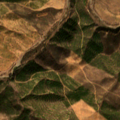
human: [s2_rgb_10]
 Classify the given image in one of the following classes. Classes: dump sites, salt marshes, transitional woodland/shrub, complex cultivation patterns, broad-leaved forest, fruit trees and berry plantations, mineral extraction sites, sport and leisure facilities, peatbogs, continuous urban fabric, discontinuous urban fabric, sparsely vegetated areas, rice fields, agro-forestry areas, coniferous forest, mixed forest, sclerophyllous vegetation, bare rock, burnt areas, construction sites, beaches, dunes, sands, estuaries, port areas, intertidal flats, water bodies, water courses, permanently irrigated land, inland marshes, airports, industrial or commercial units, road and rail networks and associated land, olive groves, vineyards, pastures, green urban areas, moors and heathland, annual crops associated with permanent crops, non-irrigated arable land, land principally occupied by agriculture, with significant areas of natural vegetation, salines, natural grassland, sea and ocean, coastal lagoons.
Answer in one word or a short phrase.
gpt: non-irrigated arable land, land principally occupied by agriculture, with significant areas of natural vegetation, transitional woodland/shrub